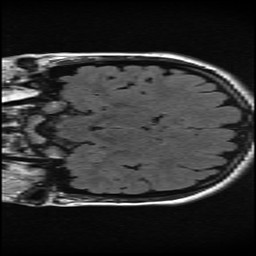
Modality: FLAIR
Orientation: coronal
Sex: female
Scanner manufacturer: ge
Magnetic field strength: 3 T
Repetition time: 9 s
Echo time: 0.1238 s